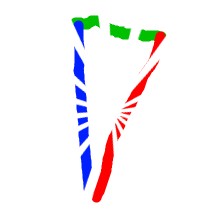
Shape: triangle